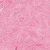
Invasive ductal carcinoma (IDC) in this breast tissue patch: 0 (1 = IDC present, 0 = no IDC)